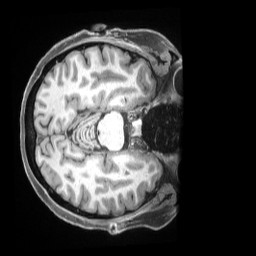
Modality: T1w
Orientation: axial
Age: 57
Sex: female
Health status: ill
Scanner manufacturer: siemens
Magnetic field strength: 3 T
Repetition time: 2.5 s
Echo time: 0.00181 s